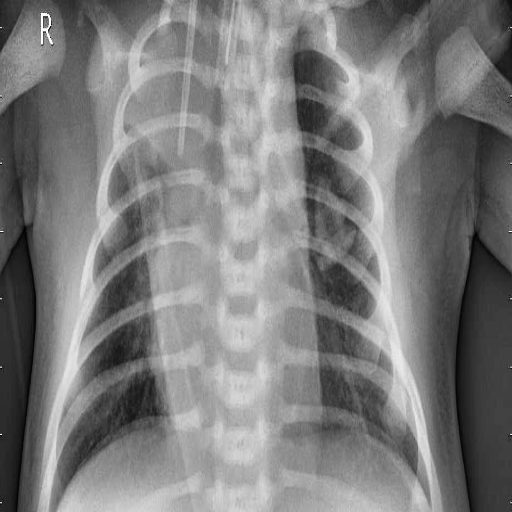
Finding: PNEUMONIA